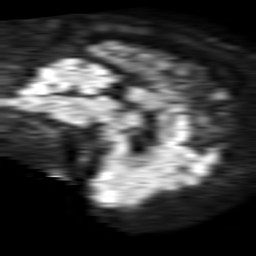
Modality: TRACE
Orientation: sagittal
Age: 69
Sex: female
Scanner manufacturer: philips
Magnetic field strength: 1.5 T
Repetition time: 3.393 s
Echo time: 0.06922 s